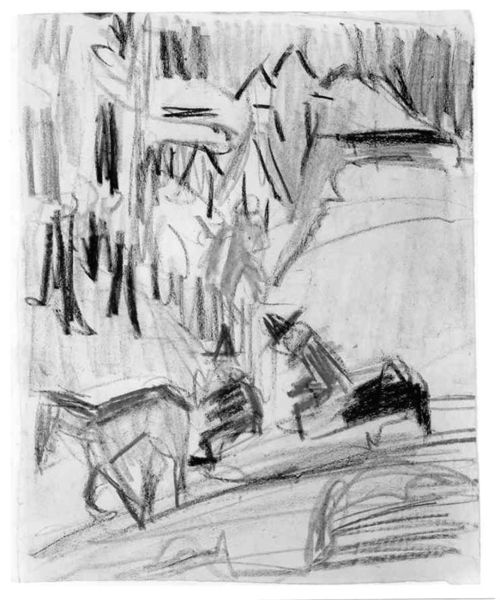
Titel: Pferdeschlitten mit zwei Männern im Hochgebirge
Künstler: Ernst Ludwig Kirchner
Standort: Karlsruhe
Institution: Staatliche Kunsthalle Karlsruhe
Schlagwörter: baum, berg, himmel, mann, weiß, bäume, grob, kirchner, landschaft, menschen, fenster, grau, hell, hintergrund, holz, hut, hüte, kreide, männer, nacht, schwarz, skizze, strasse, zeichnung, haus, schnee, tier, weg, expressionismus, mützen, mensch, spitze, feld, felder, häuser, hügel, natur, kind, blatt, wald, karren, kinder, pferd, pferde, reiter, reiten, kindheit, papier, zwei, studie, abhang, abstrakt, berge, gipfel, hang, modern, dorf, giebel, tag, linien, winter, kutsche, auto, wagen, tannen, abfahrt, spitz, freizeit, striche, punkte, kohle, draußen, schraffur, scharz, kutscher, bleistift, fichte, tanne, entwurf, kohlezeichnung, fahren, schlitten, gespann, gezeichnet, ungenau, monster, marc, murnau, büffel, merc, gekritzel, rutschen, kritzel, gekrakel, graustufe, kreativität, primitive kunst, runter, blattt, weihnachtsmann, 2 menschen, #turm, schlictten